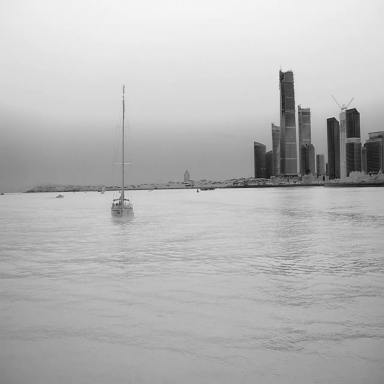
There are four objects shown in the infrared image, including two sailboats, a bulk_carrier, and a container_ship.